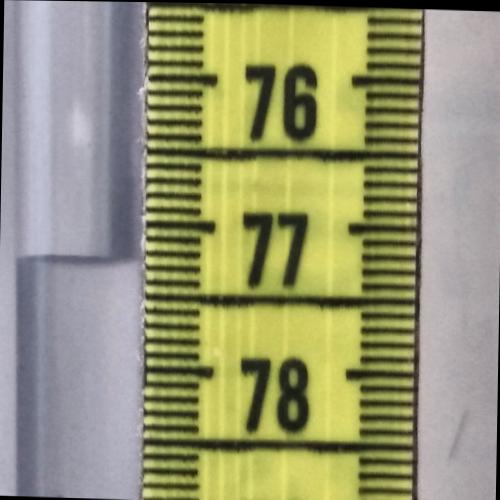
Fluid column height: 77.2 cm